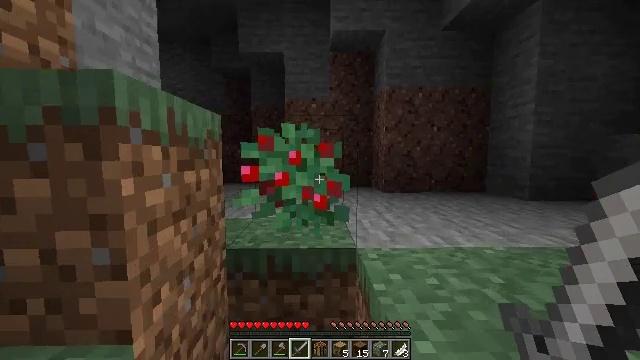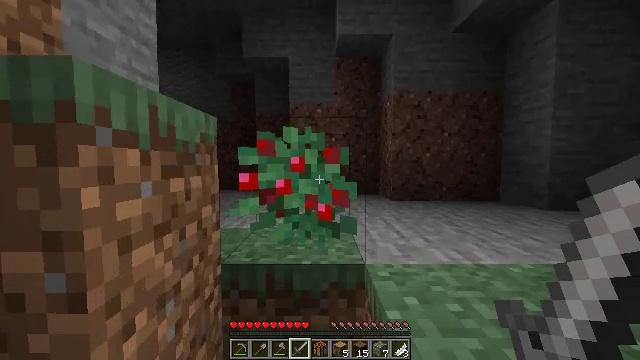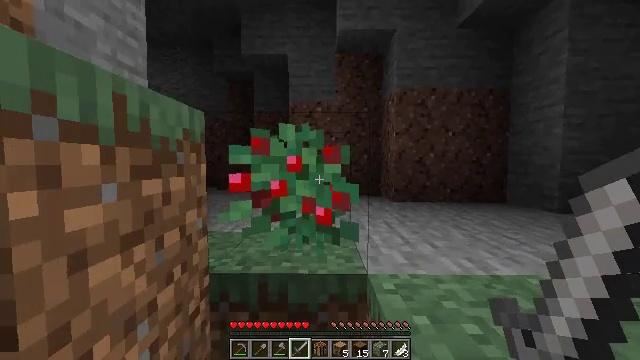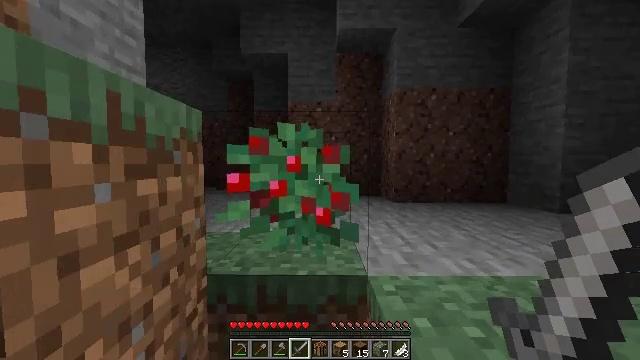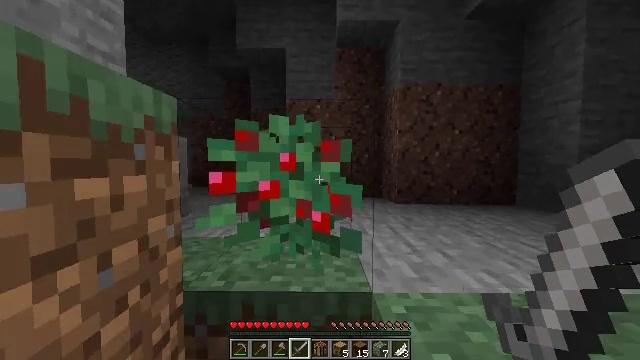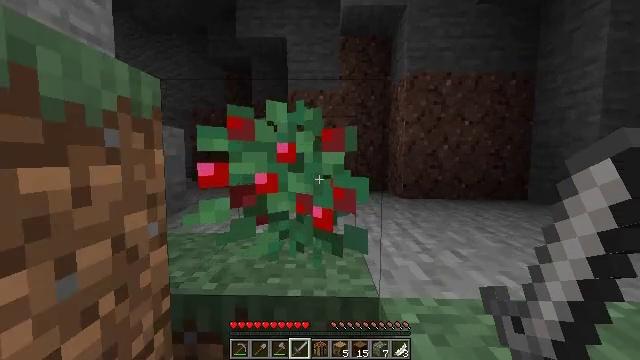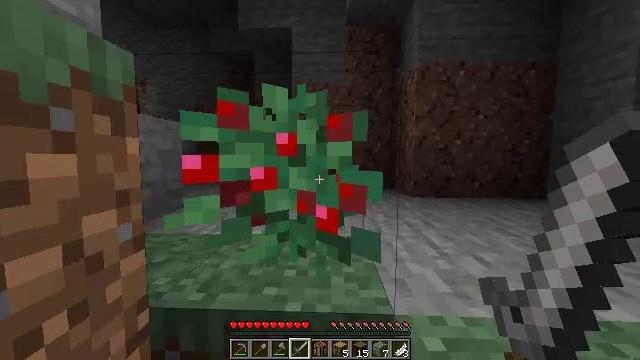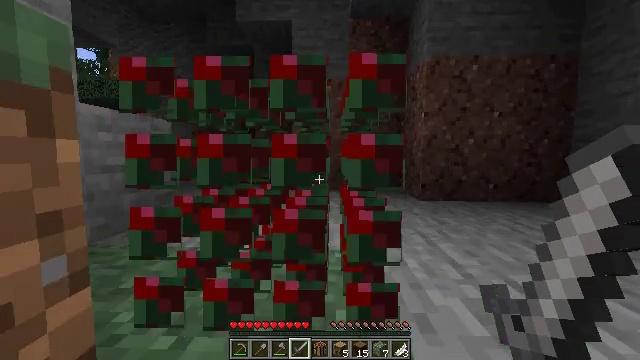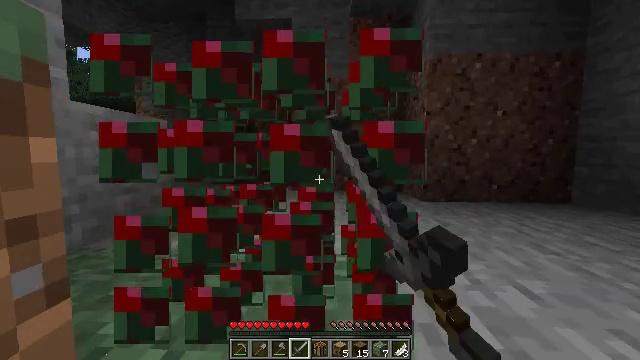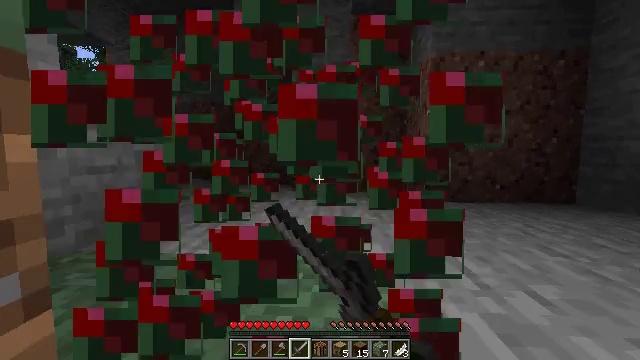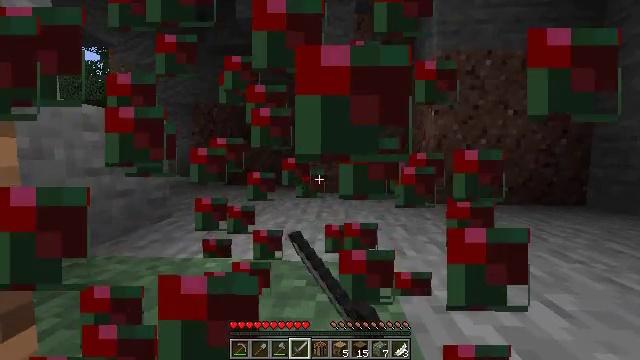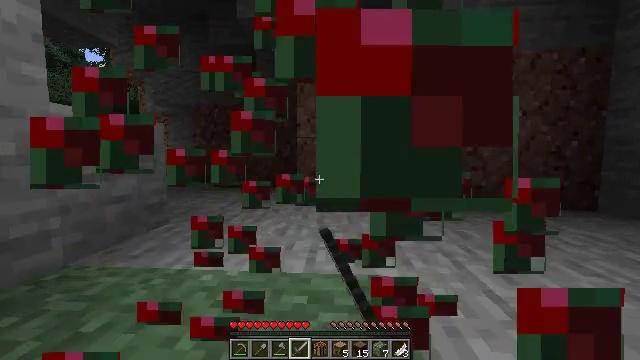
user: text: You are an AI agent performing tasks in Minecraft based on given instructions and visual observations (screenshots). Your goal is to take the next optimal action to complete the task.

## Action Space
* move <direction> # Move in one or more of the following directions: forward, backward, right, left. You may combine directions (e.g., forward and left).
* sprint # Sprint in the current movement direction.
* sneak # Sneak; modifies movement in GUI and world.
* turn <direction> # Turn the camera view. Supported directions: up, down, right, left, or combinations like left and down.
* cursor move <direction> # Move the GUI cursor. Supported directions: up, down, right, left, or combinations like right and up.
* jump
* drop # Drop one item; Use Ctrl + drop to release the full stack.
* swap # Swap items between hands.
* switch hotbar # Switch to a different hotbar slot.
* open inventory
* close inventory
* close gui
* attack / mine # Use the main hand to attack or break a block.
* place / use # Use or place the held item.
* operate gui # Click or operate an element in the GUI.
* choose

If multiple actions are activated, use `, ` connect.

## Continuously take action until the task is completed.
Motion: motion action
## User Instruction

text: Gather sweet berries from the bush.
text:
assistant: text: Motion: turn left and up
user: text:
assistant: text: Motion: move forward
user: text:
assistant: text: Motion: move forward
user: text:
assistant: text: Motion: move forward
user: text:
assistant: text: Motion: move forward, turn down
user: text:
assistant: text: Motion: move forward, turn left
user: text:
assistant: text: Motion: attack / mine
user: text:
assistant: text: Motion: attack / mine
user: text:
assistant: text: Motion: attack / mine
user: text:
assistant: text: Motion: move forward
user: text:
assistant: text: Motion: move forward, jump
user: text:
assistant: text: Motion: jump